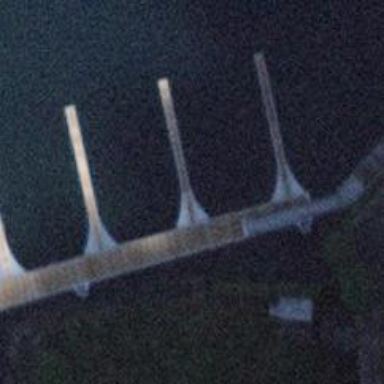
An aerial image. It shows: Man-made pier.